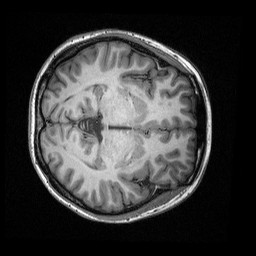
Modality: T1w
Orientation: axial
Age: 22
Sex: female
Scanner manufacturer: siemens
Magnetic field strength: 3 T
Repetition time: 2.53 s
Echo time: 0.00309 s